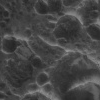
Atmospheric dust classification: not_dusty